Interaction volume radius: 10 \u00c5
Interaction volume height: 30 \u00c5
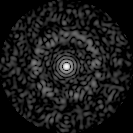
Disorder parameter: 0.831